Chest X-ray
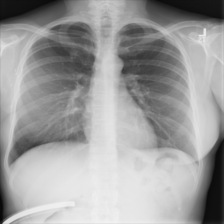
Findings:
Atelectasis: negative
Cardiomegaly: negative
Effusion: negative
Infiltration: negative
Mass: negative
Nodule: negative
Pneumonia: negative
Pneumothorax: negative
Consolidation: negative
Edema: negative
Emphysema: negative
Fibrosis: negative
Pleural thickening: negative
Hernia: negative